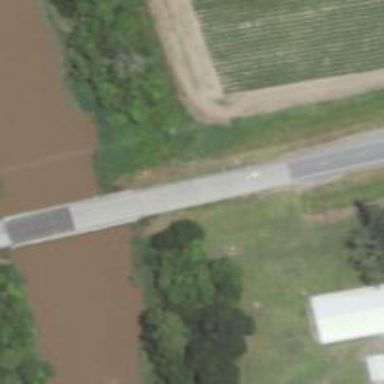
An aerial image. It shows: Secondary road crossing movable swing bridge.